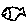
Label: fish